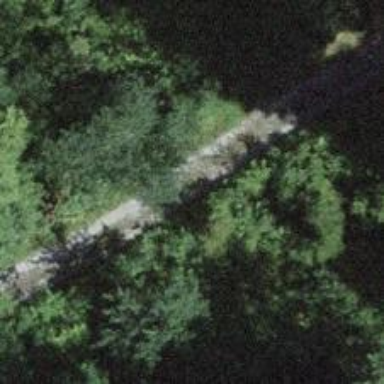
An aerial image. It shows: Track road with grade3 tracktype.